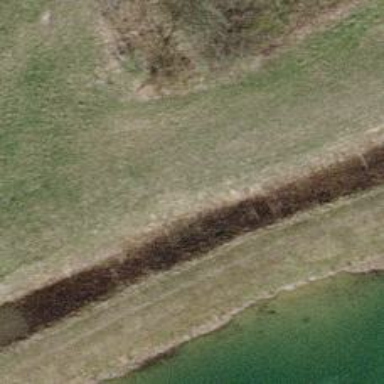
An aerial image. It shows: Ditch serving as waterway.